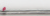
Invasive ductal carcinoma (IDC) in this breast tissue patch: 0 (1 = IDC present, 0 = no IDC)